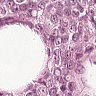
Metastatic tissue present: yes